Interaction volume radius: 10 \u00c5
Interaction volume height: 25 \u00c5
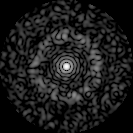
Disorder parameter: 0.8438